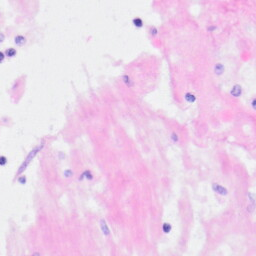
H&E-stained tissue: Kidney